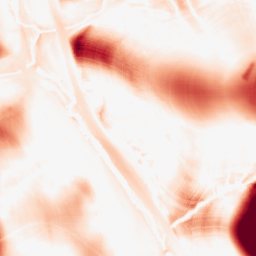
Category: morphological
Decomposition family: tophat
Decomposition parameters: size: 50
mode: white
Upsampling method: sinc_hamming
Upsampling parameters: scale: 4
kernel_size: 8
Upsampling scale: 4